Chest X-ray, PA view. Patient: 66 years old, sex M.
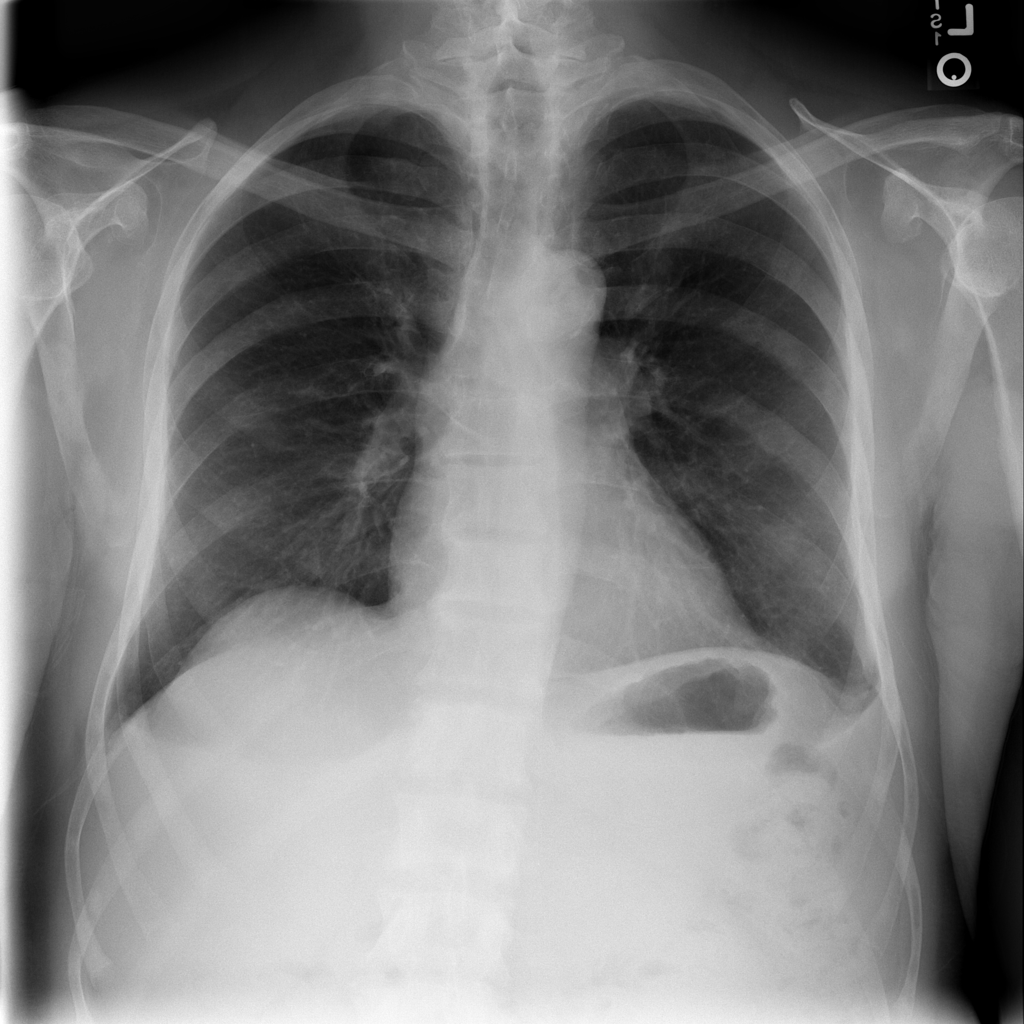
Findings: No Finding